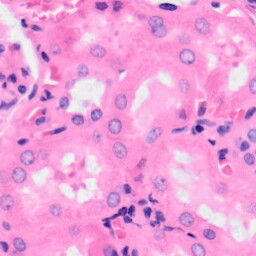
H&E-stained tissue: Kidney